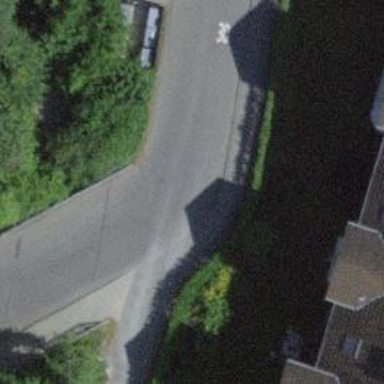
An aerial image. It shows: Sidewalk.